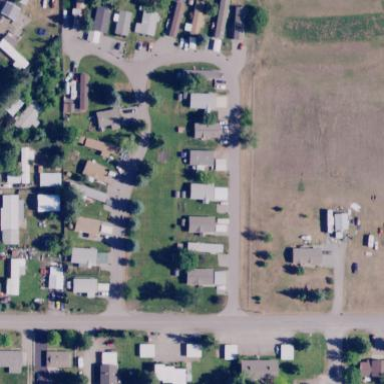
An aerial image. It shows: Residential area known as trailer park.